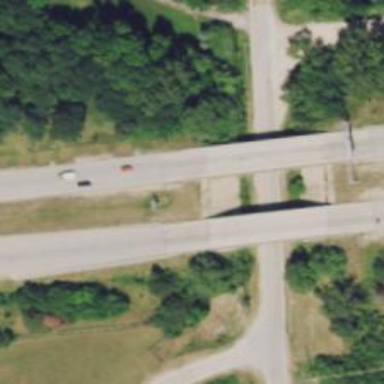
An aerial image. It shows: Bridge over motorway.